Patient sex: F
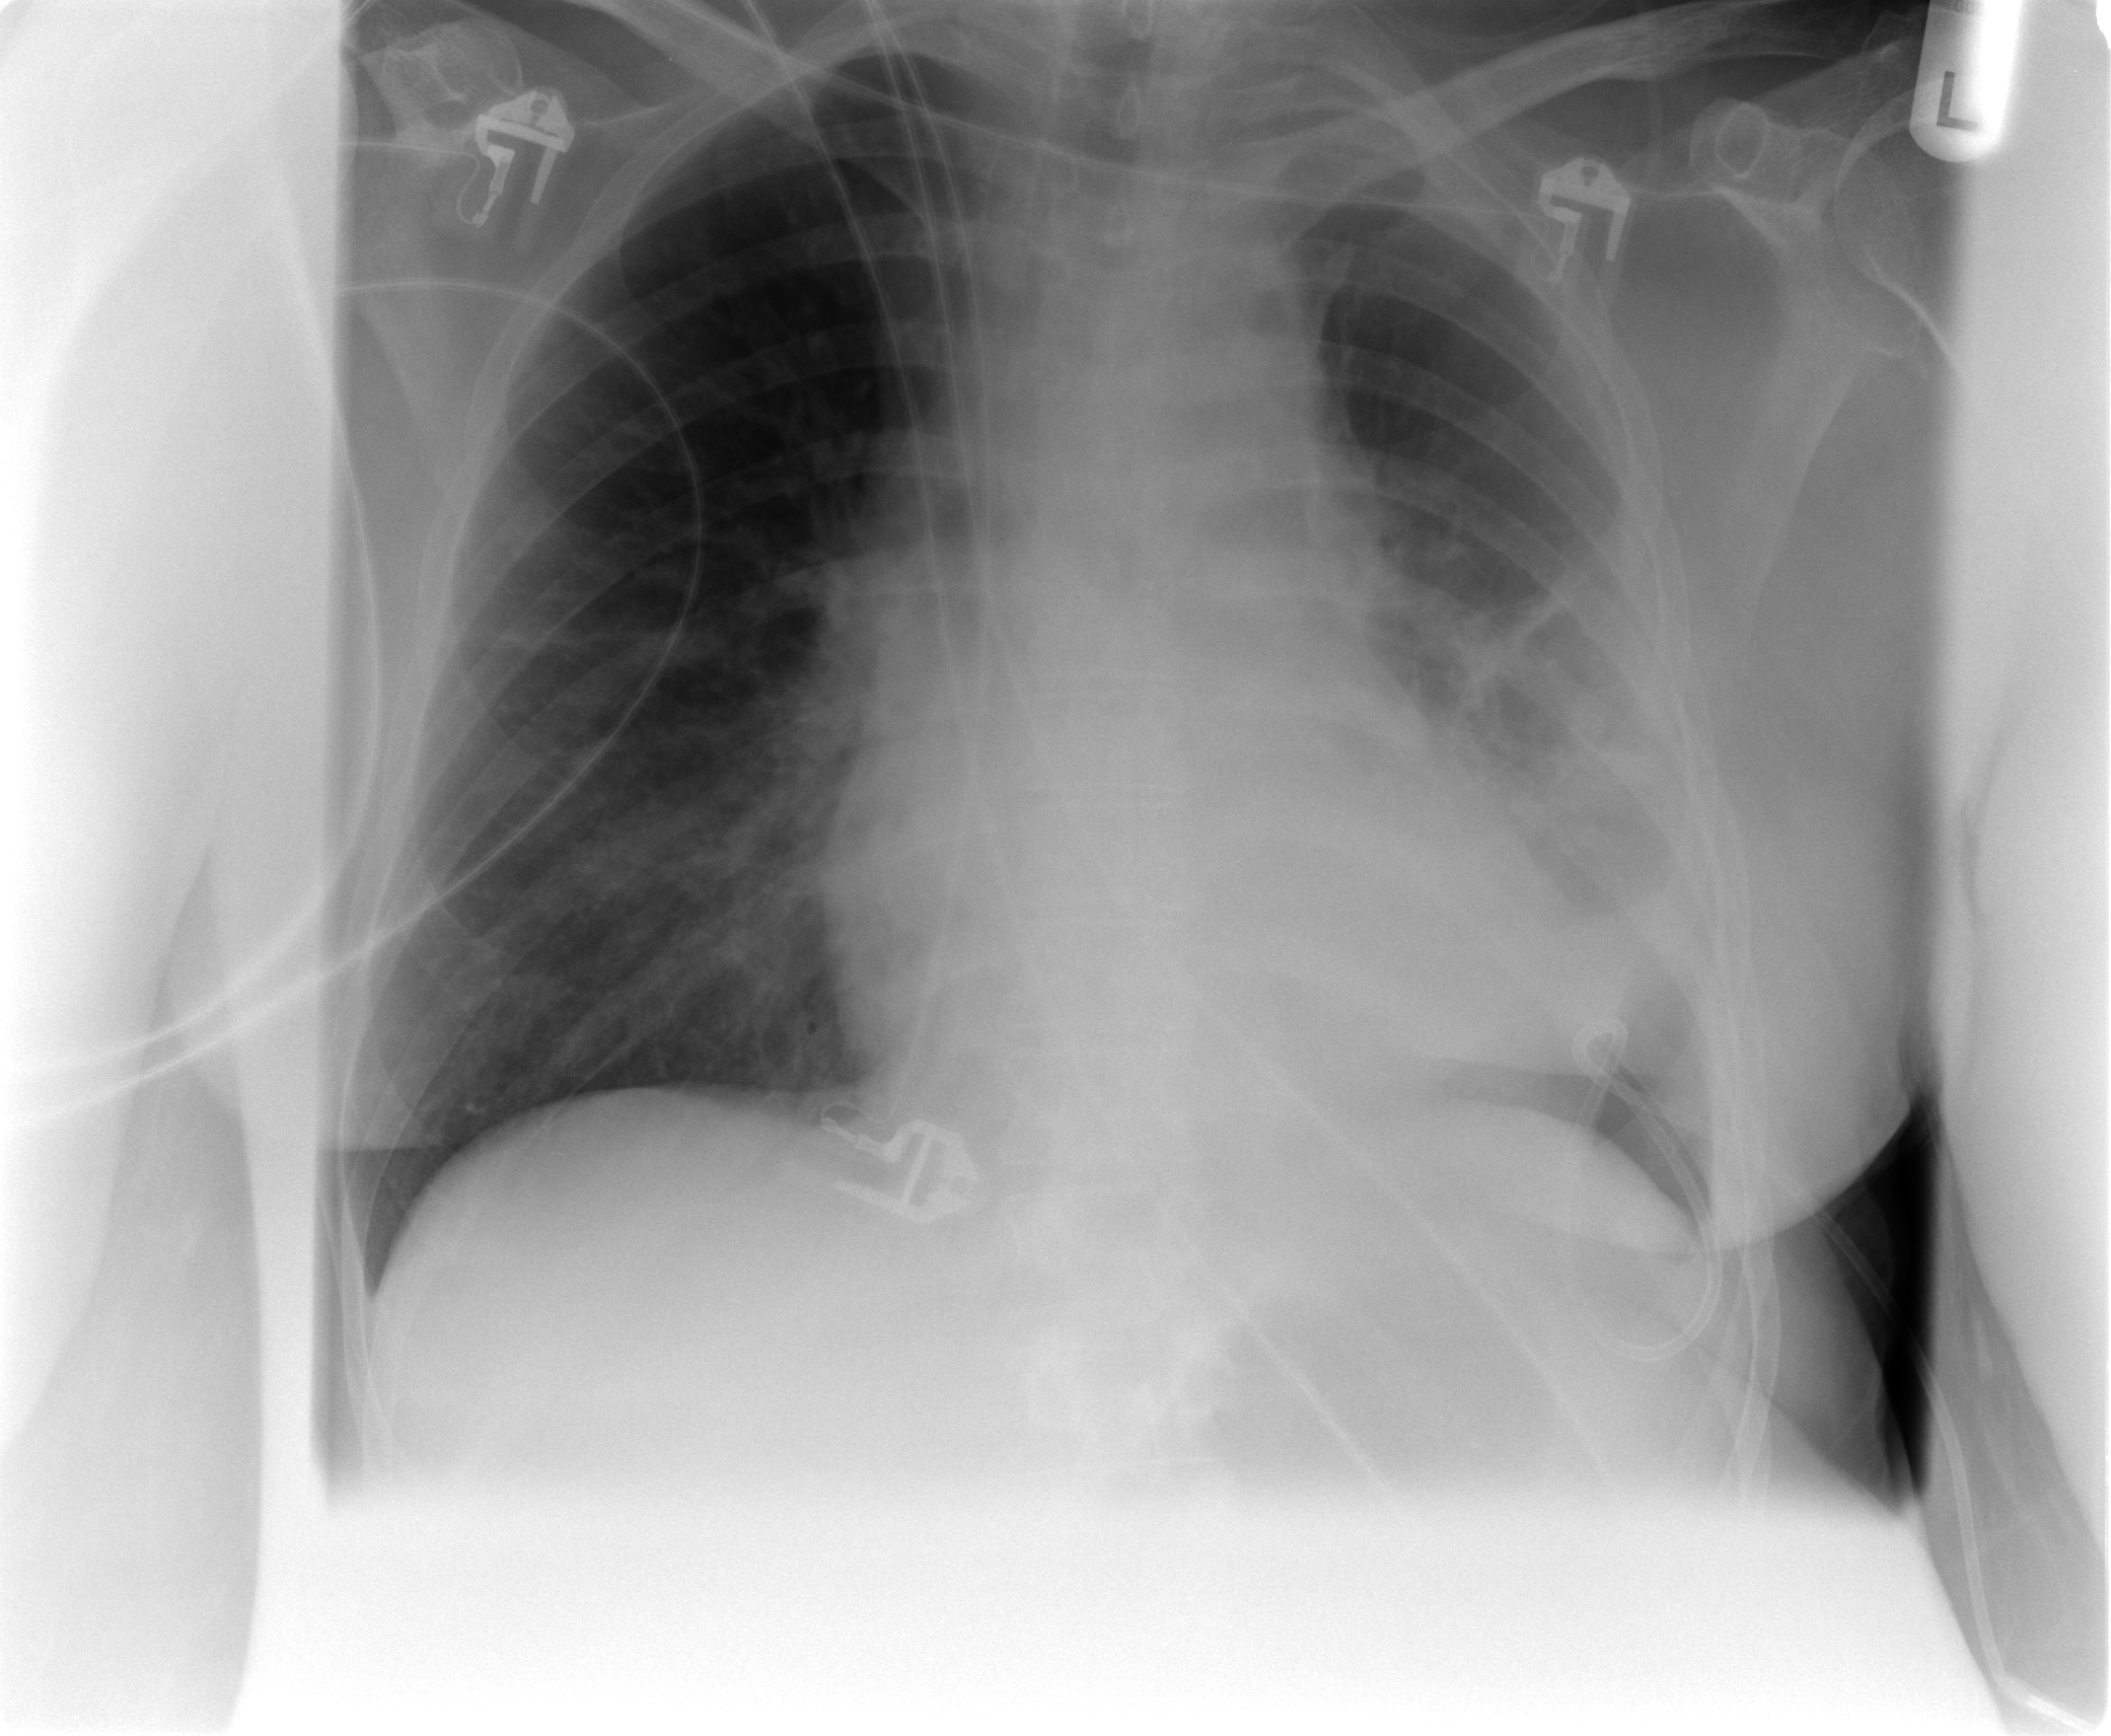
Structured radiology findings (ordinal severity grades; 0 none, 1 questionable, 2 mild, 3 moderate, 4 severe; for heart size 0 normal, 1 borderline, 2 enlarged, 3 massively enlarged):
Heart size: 2
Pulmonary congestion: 0
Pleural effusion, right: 0
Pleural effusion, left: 0
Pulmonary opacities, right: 0
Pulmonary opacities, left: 3
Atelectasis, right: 0
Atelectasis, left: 2